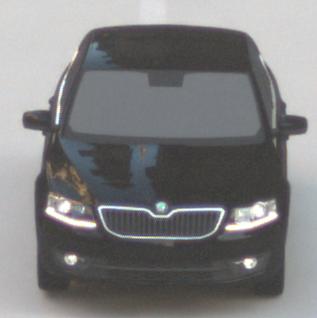
Make: Skoda
Model: Octavia 1.2 TSI
Detailed model: Octavia (III) Limousine
Model produced from: 2013/02
Model produced until: 2015/04
Doors: 5
Color: black
Road condition: dry road
Daytime: sunrise or sunset
Contrast: low contrast